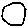
Label: circle